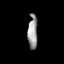
Tissue: prostate
Cell type: T cells
Senescence score: 0.2879
Nuclear area (px): 328
Mean DAPI intensity: 151.628